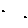
Label: bird